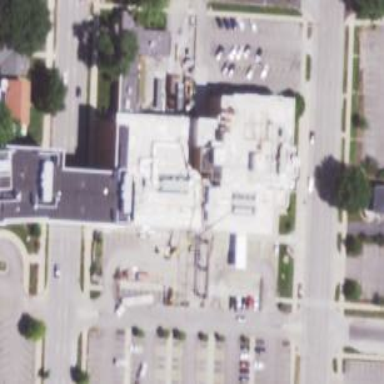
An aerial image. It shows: Healthcare clinic.